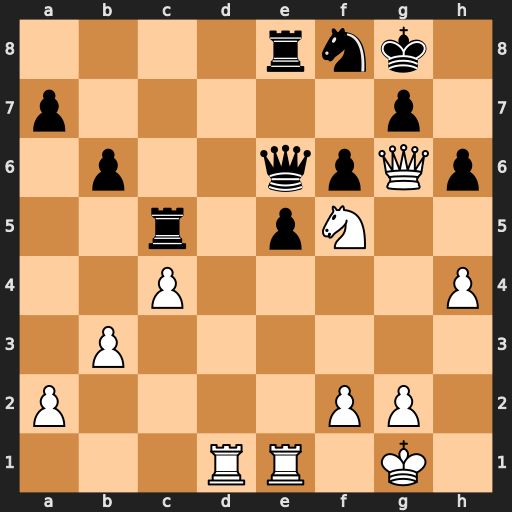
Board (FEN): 4rnk1/p5p1/1p2qpQp/2r1pN2/2P4P/1P6/P4PP1/3RR1K1
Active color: w
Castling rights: -
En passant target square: -
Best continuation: Qxg7#